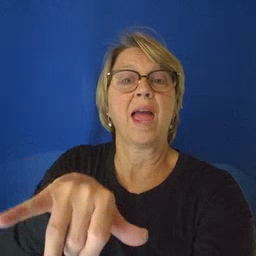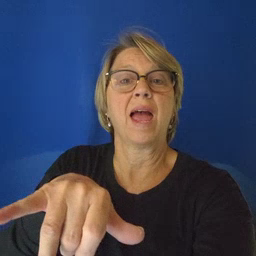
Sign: that